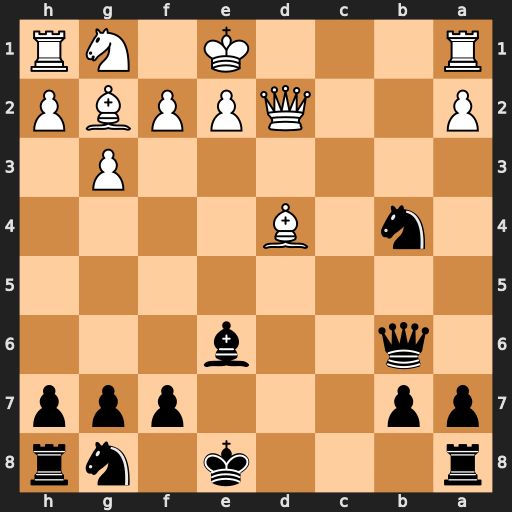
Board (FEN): r3k1nr/pp3ppp/1q2b3/8/1n1B4/6P1/P2QPPBP/R3K1NR
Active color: b
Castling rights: KQkq
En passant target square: -
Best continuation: Qxd4 Qxd4 Nc2+ Kf1 Nxd4